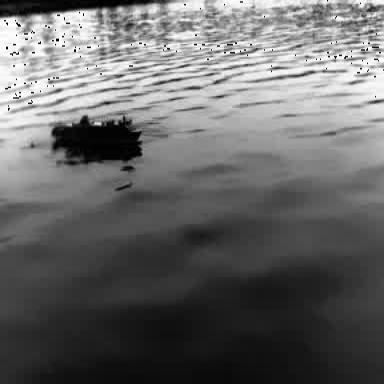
There is a container_ship in the infrared image.